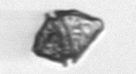
Label: Kryptoperidinium_triquetrum